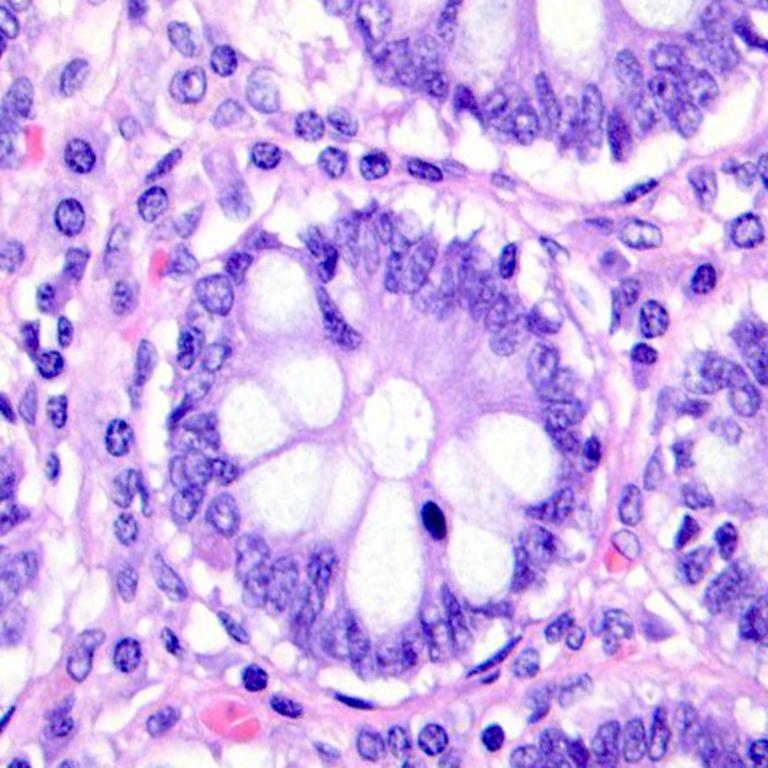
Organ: colon
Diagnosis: benign